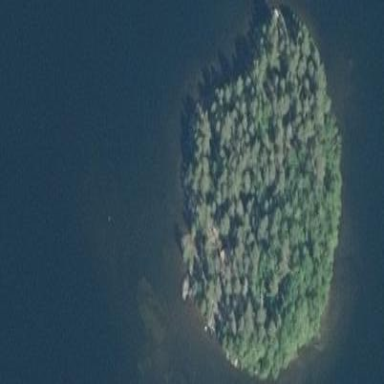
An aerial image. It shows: Island.